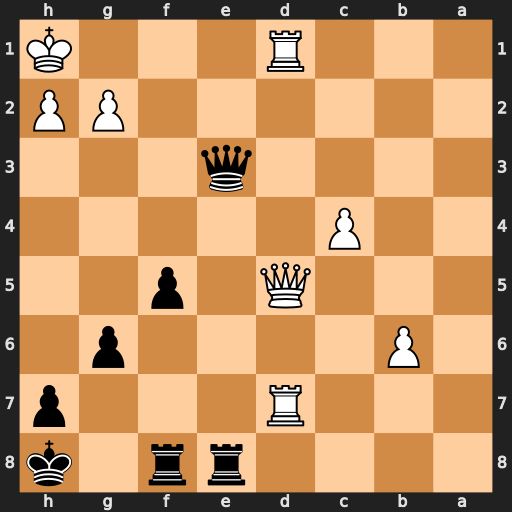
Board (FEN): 4rr1k/3R3p/1P4p1/3Q1p2/2P5/4q3/6PP/3R3K
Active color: b
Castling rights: -
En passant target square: -
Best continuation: Qe1+ Rxe1 Rxe1#